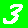
Digit: 3